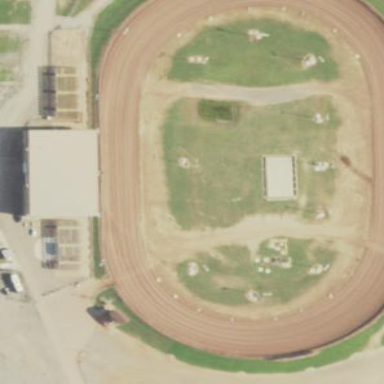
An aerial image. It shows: Raceway for motor sports.